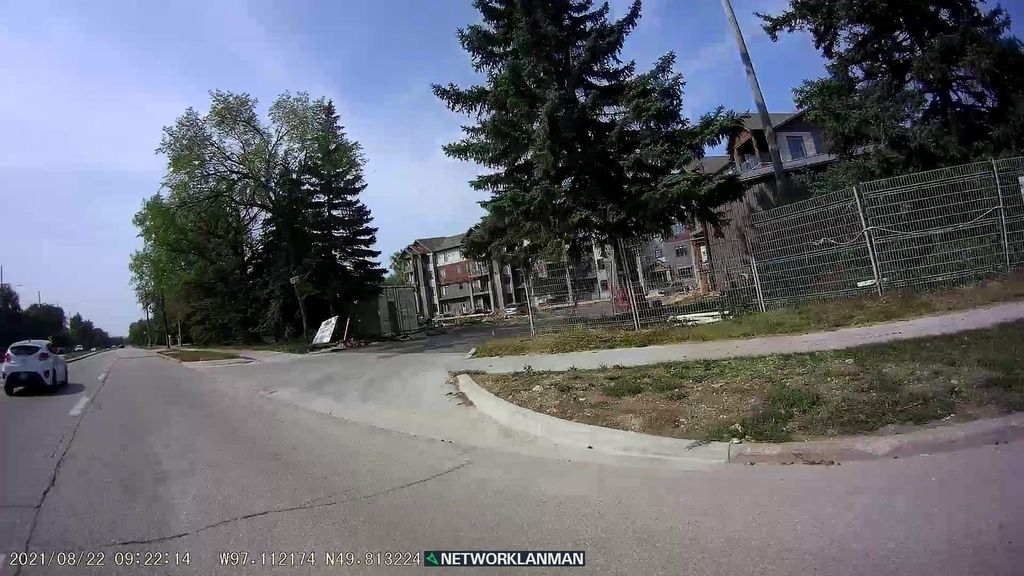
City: winnipeg